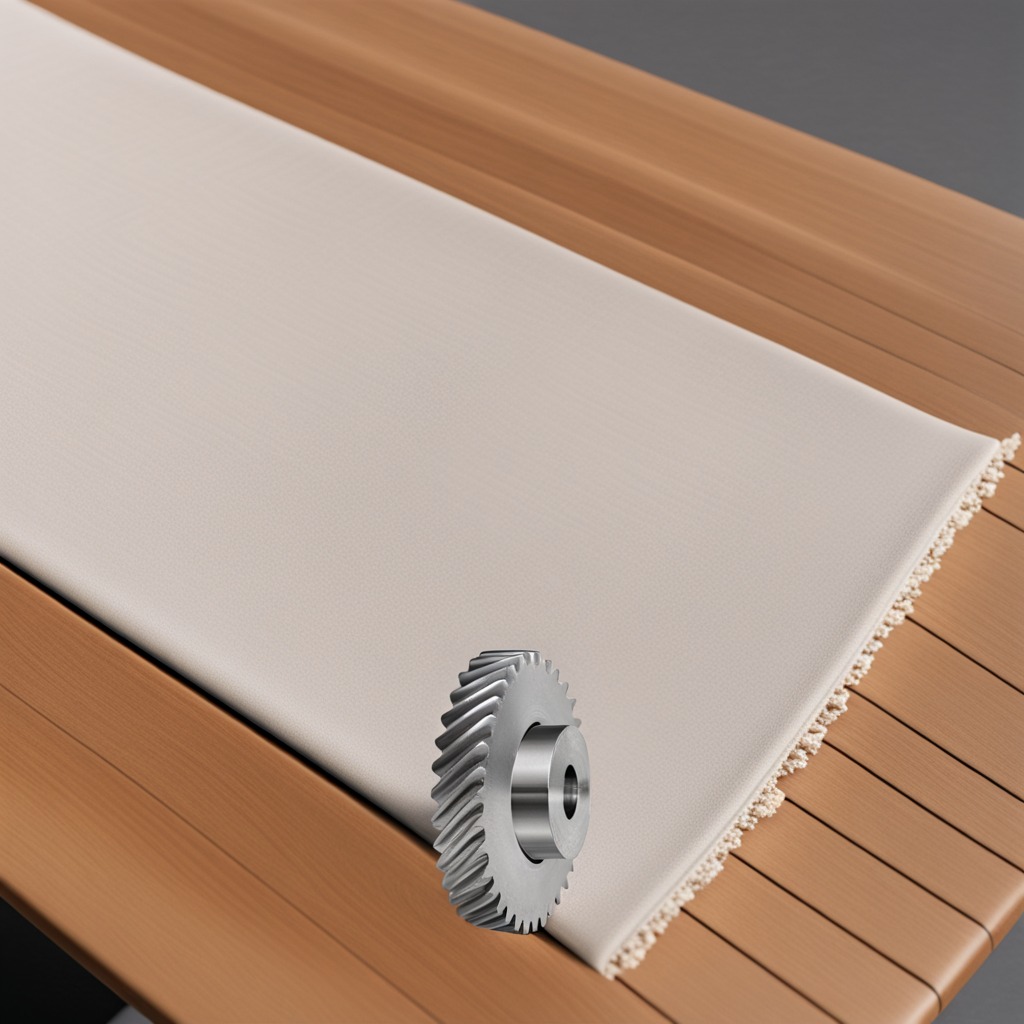
A steel gear with teeth is lying on the wooden table.